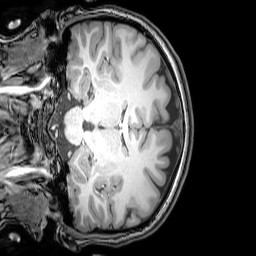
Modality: T1w
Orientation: coronal
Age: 22
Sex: female
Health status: healthy
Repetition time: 0.081 s
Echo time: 0.037 s